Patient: sex M, age 37
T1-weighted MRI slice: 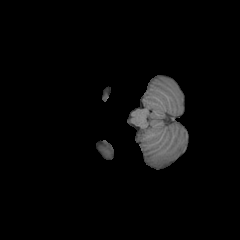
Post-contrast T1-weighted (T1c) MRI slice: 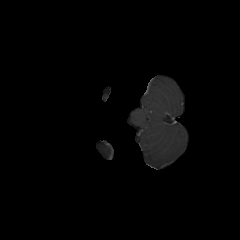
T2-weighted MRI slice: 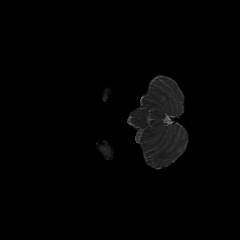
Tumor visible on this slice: no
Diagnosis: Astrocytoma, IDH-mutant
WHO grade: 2